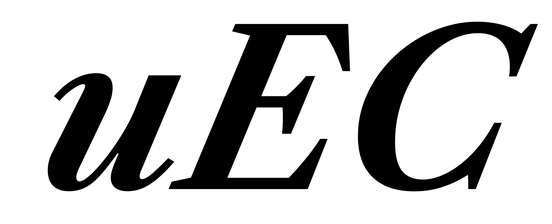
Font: LibreCaslonText-Italic_Bold_Italic